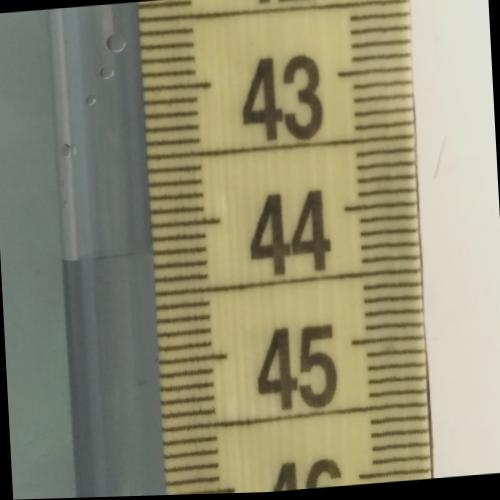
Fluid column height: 44.2 cm